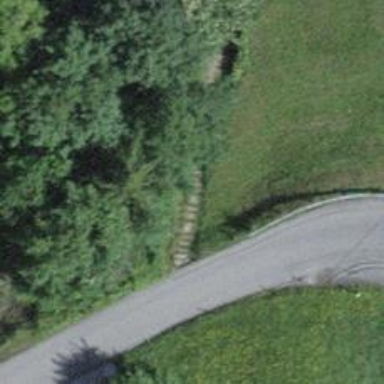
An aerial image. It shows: Set of steps on the road.